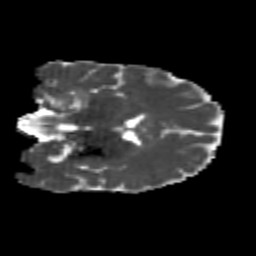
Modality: MD
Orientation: coronal
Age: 21
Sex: female
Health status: healthy
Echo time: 0.074 s